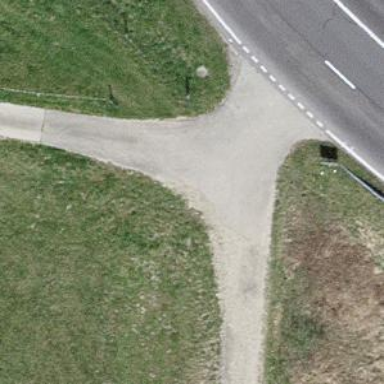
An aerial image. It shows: Well-maintained track road with grade 1 tracktype.